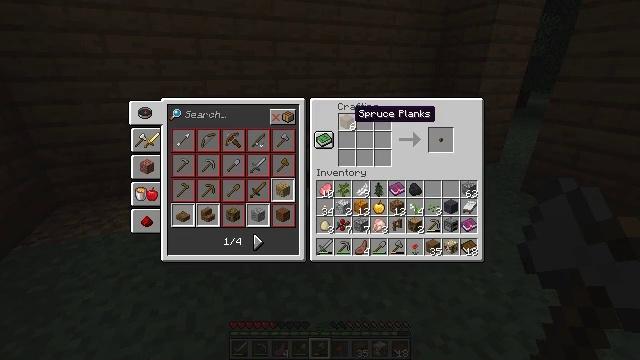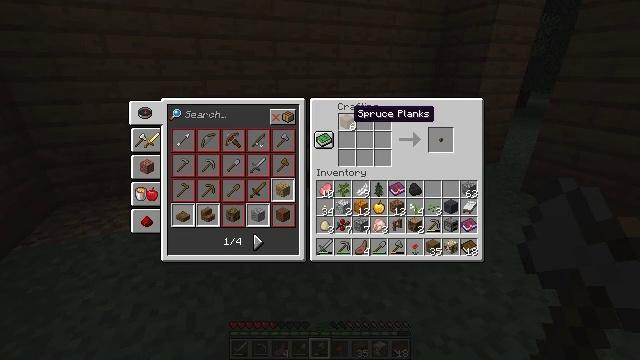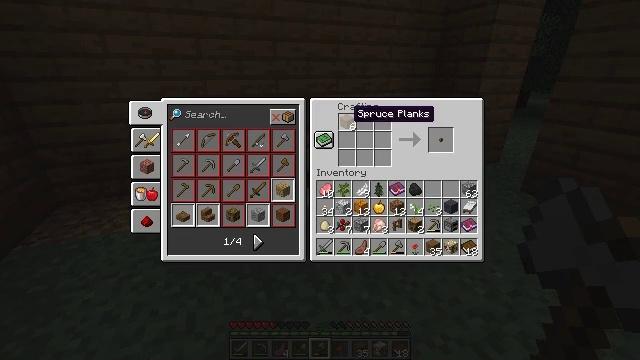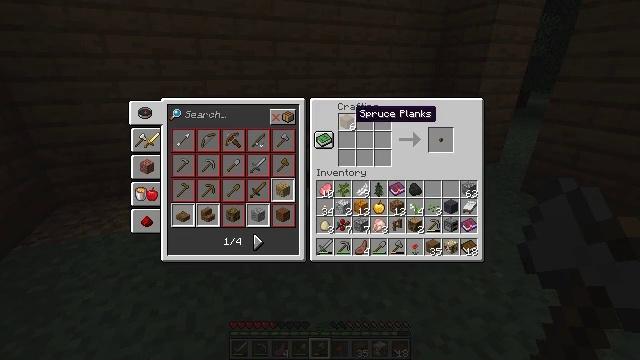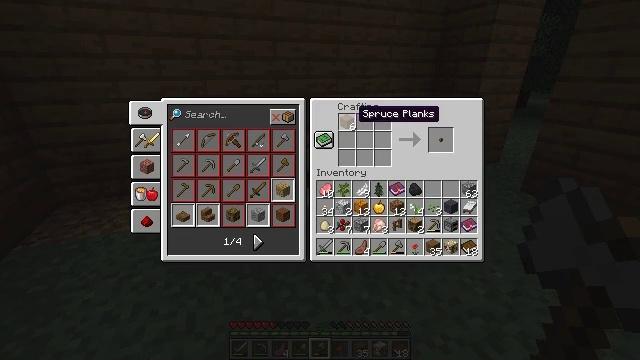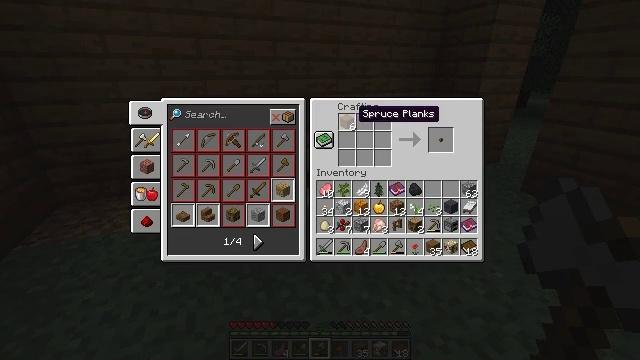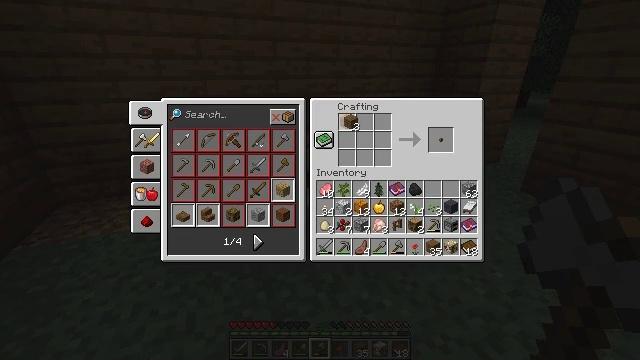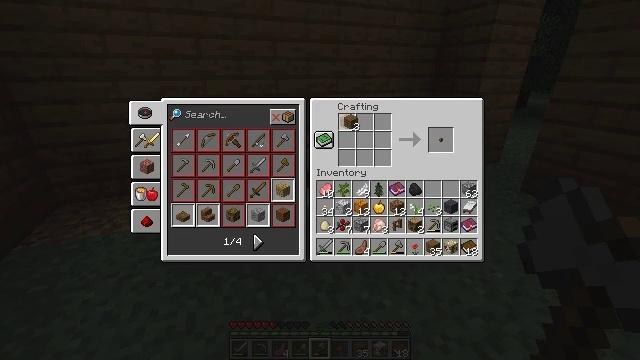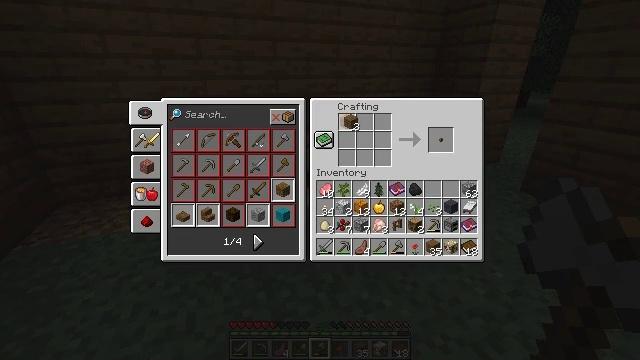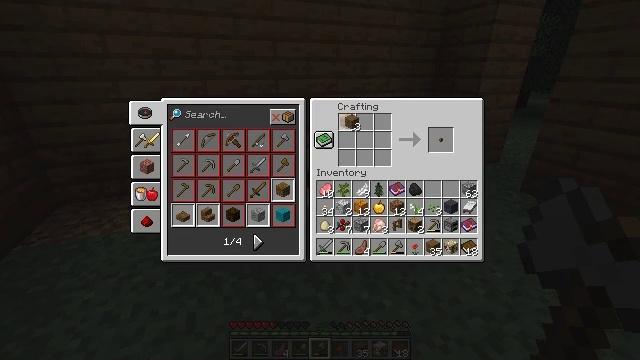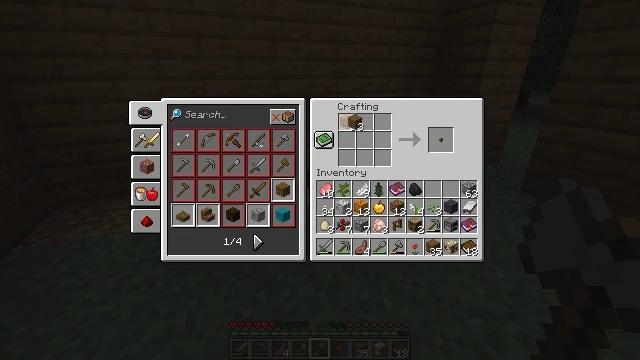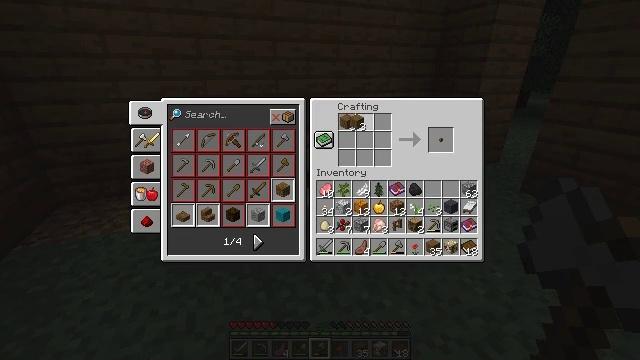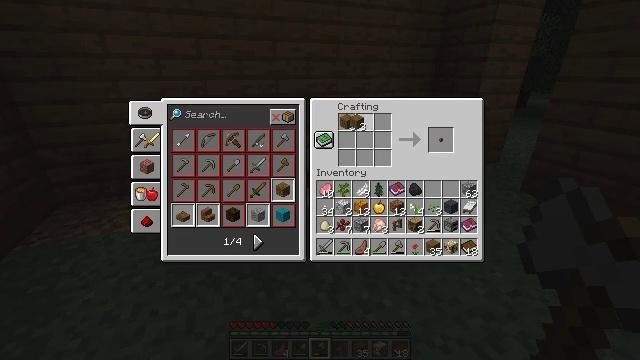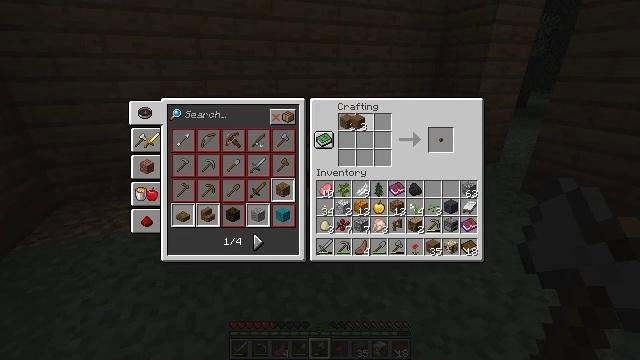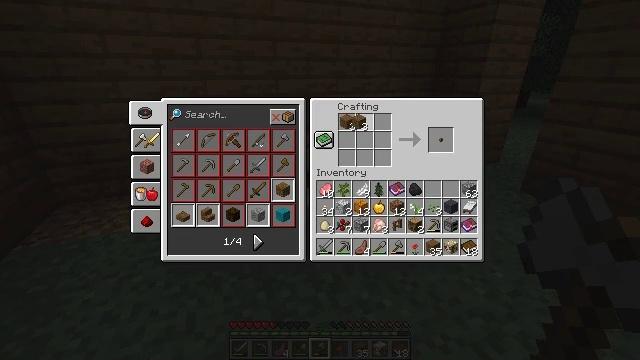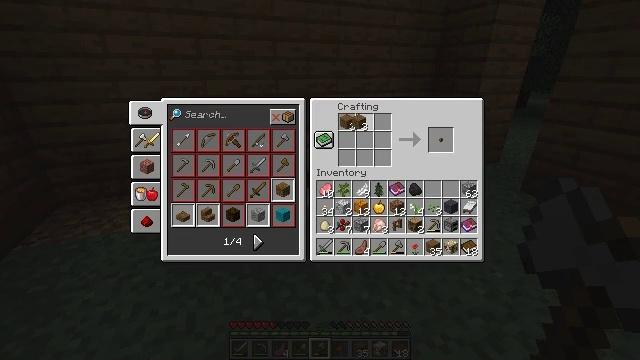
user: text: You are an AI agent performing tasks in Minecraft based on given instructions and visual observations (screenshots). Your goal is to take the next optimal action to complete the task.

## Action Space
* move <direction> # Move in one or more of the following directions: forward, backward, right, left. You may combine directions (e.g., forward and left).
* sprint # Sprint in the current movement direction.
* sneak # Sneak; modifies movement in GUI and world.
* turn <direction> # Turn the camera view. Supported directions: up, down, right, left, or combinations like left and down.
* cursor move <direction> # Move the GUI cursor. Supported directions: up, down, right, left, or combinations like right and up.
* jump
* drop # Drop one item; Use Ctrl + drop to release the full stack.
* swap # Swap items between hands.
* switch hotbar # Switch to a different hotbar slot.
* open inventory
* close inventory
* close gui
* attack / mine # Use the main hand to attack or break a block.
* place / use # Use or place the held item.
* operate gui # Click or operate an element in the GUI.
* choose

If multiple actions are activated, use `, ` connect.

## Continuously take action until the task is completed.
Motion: motion action
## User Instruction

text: Open the crafting table and craft a spruce door.
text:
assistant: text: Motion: no_op
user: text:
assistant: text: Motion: no_op
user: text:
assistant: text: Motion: no_op
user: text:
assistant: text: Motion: no_op
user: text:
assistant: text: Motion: no_op
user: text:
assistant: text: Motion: choose
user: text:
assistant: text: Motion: choose
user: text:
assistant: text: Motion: choose
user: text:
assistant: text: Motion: no_op
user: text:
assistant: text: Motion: no_op
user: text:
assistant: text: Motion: no_op
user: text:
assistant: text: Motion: no_op
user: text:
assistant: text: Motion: no_op
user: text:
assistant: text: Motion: choose
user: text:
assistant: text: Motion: choose
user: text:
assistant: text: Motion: choose
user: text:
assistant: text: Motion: no_op
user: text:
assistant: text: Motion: cursor move down
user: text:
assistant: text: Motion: no_op
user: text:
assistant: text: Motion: no_op
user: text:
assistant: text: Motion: no_op
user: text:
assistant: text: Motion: no_op
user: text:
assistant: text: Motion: no_op
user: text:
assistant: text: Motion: choose
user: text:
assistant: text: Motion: choose
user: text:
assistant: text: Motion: choose
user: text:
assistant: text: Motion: no_op
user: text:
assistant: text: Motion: cursor move left
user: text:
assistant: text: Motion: cursor move left
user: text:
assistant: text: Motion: no_op